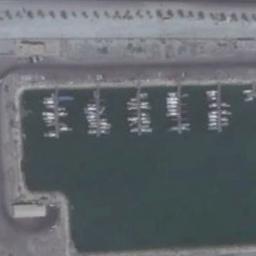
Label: harbor